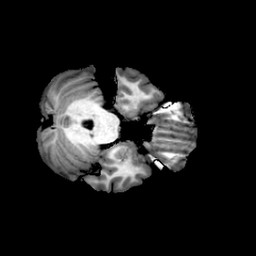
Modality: T1w
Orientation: axial
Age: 21
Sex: female
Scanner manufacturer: philips
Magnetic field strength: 3 T
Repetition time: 0.0082 s
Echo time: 0.0037 s